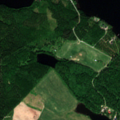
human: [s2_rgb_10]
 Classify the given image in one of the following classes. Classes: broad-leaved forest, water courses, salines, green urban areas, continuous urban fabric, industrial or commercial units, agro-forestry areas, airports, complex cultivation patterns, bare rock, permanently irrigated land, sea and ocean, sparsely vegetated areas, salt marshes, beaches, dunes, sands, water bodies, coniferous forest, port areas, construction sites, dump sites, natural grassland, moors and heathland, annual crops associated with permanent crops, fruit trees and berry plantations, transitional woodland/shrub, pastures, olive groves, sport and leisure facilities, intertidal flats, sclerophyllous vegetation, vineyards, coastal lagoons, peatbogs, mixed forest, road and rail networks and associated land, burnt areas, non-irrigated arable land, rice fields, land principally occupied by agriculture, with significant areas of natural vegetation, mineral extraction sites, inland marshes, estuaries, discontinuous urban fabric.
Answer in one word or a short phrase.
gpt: non-irrigated arable land, broad-leaved forest, coniferous forest, mixed forest, water bodies